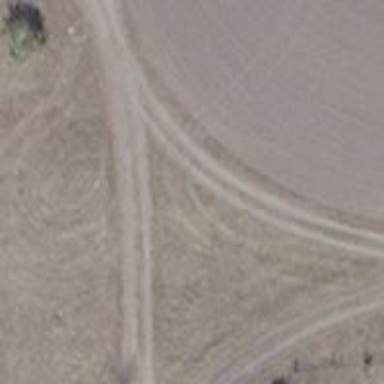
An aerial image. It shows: Sandy track road.